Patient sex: F
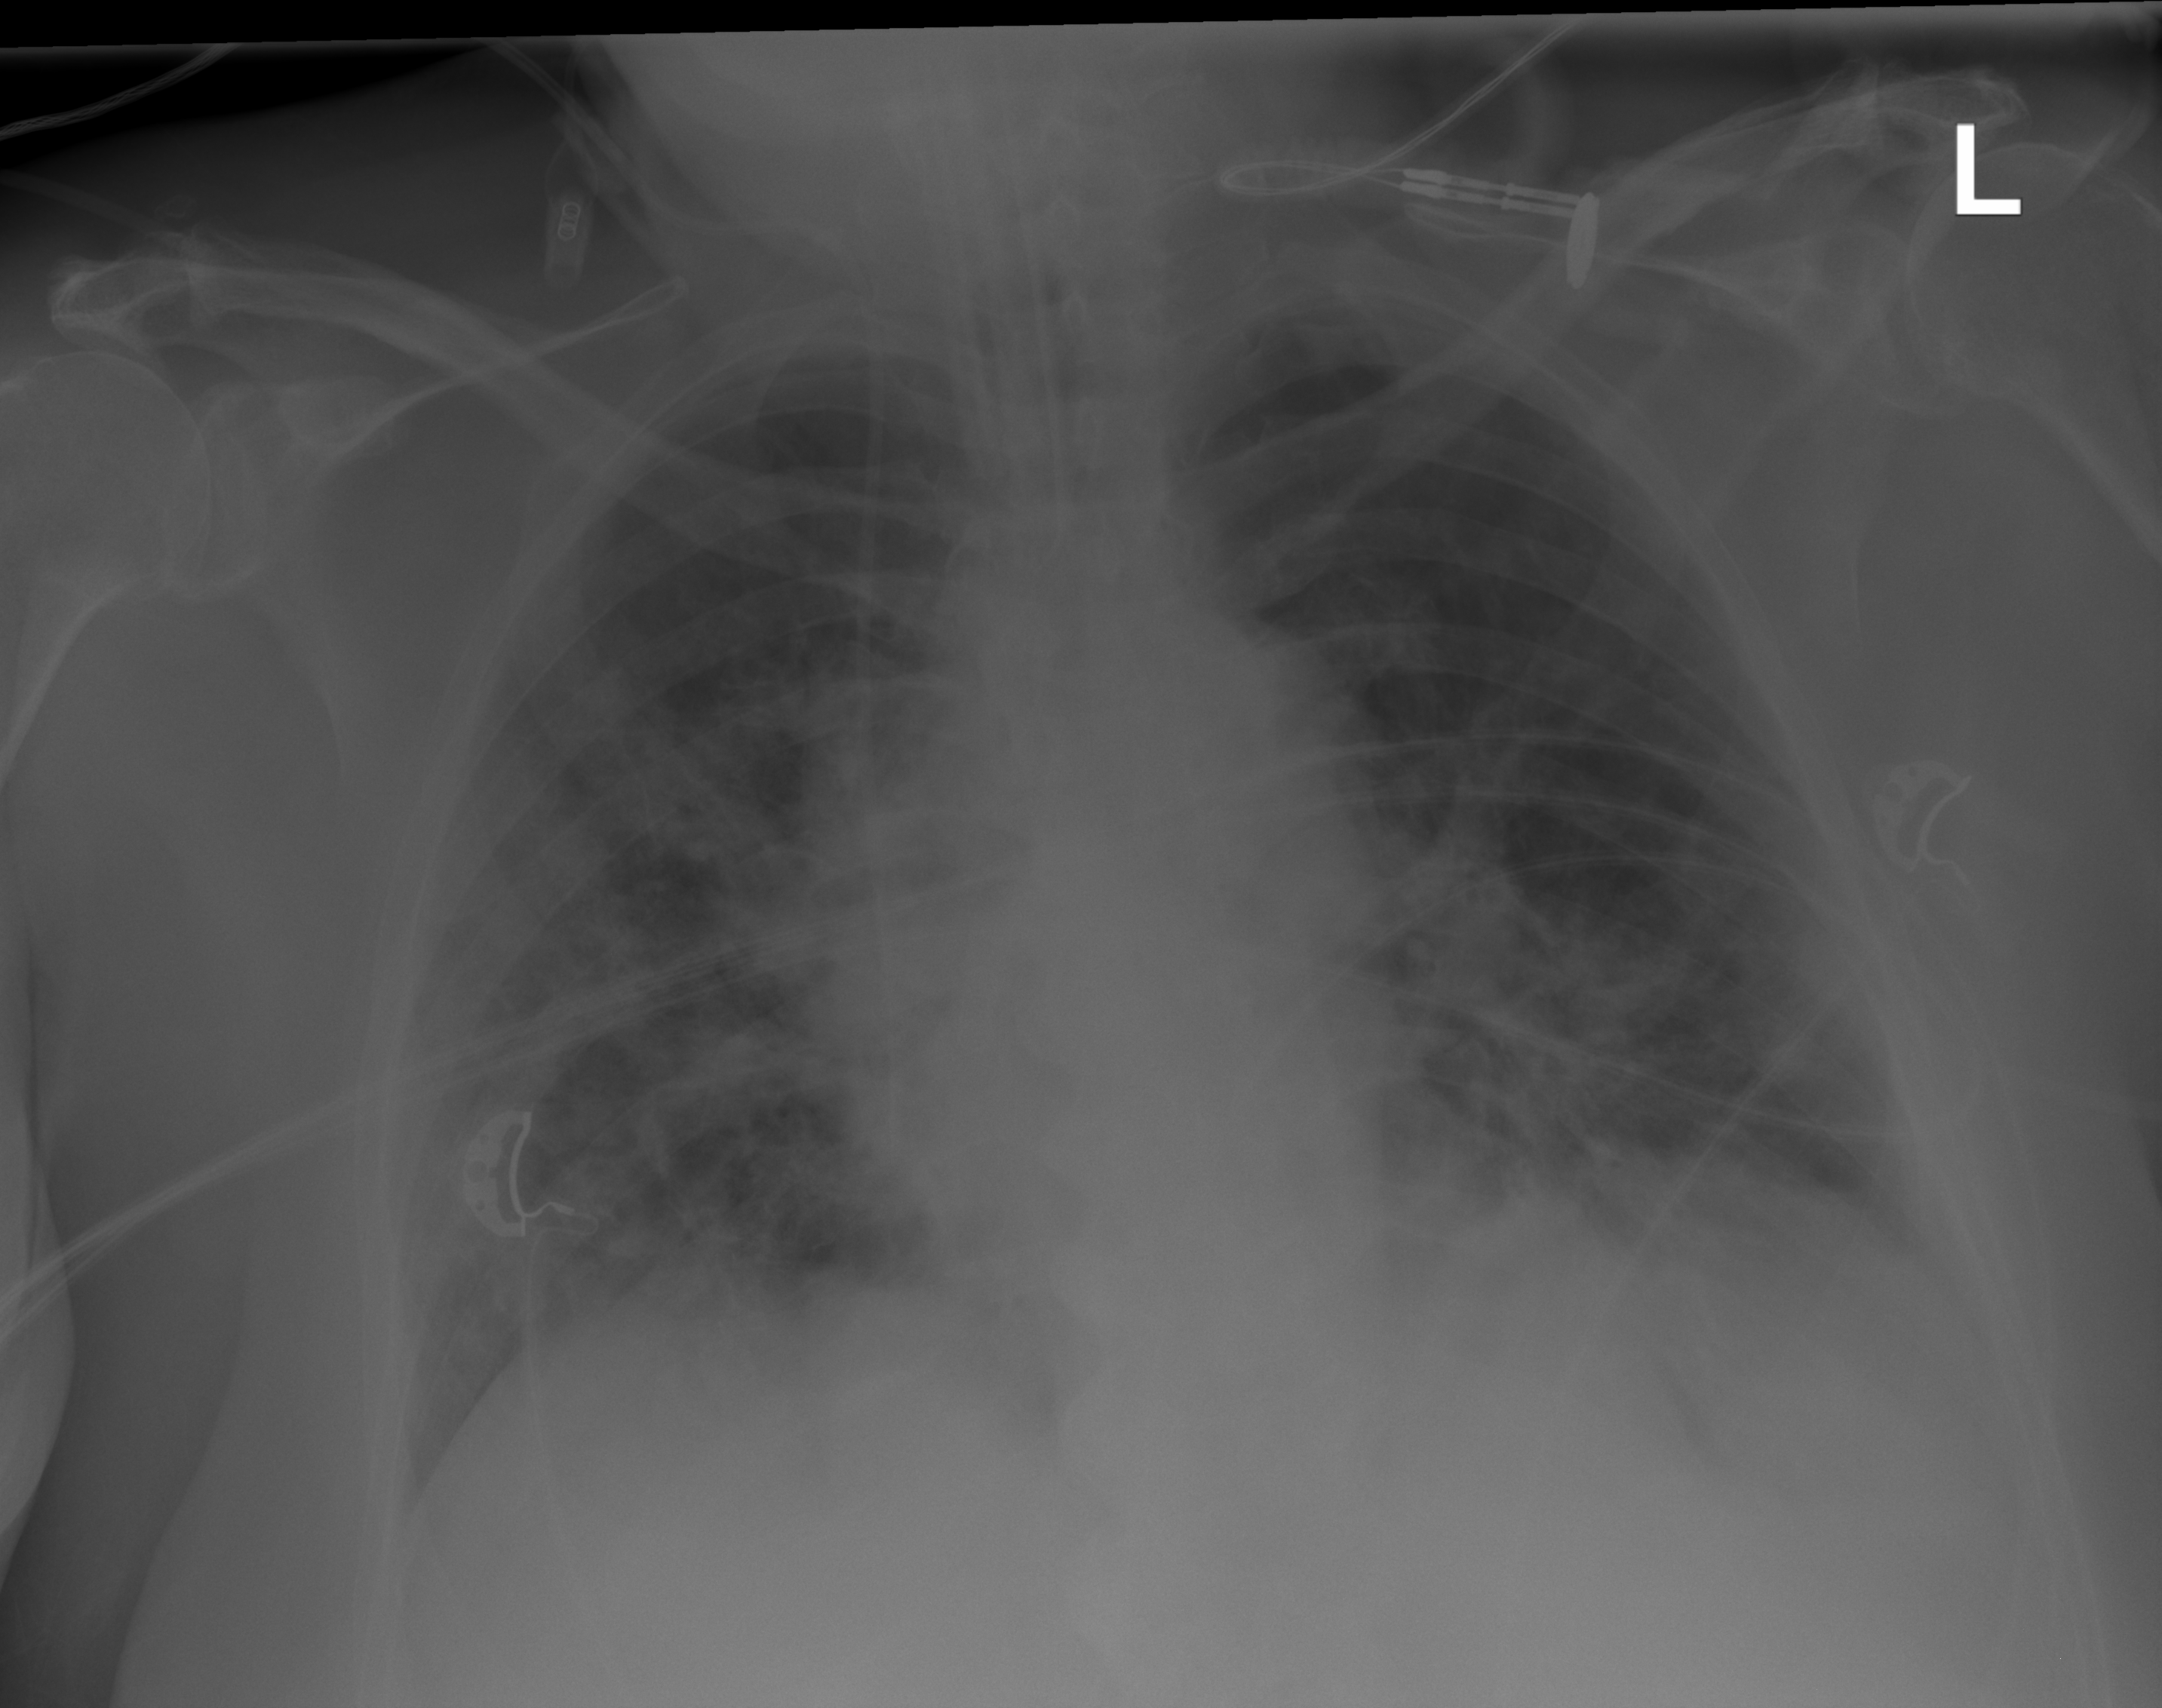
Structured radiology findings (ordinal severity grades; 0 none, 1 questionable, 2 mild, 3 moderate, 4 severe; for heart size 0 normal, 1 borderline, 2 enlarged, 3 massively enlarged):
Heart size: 0
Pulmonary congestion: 0
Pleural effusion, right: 0
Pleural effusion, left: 0
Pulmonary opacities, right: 3
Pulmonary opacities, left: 2
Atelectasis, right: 3
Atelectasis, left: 2